Question: I'm looking for a data type to help me model resource availability over fluid time.
- - - -
I've come at this problem from many directions but always come back to the fundamental problem of not knowing a data type to model something as simple as an integer over time.
I could convert my appointments into time series events (eg appointment arrives means -1 availability, appointment leaves means +1) but I still don't know how to manipulate that data so that I can distil out periods where the availability is greater than zero.
---
Somebody's left a close-vote citing lack of focus, but my goal here seems pretty singular so I'll try to explain the problem graphically. I'm trying to infer the periods of time where the number of active jobs falls below a given capacity.

Turning a range of known parallel capacity (eg 3 between 9-6) and a list of jobs with variable start/ends, into a list of time ranges of available time.
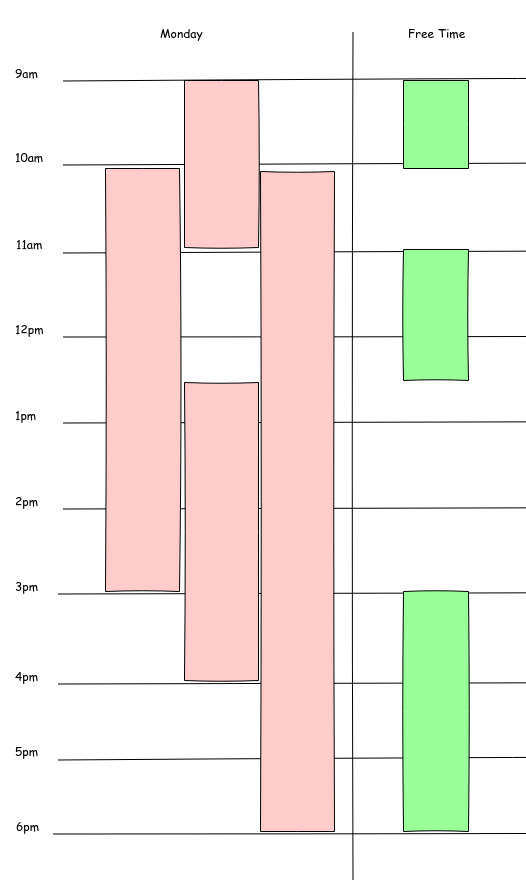
Answer: My approach would be to build the time series, but include the availability object with a value set to the availability in that period.
'''
availability:
[
{
"start": 09:00,
"end": 12:00,
"value": 4
},
{
"start": 12:00,
"end": 13:00,
"value": 3
}
]
'''
'''
data: [
{
"start": 10:00,
"end": 10:30,
}
]
'''
Build the time series indexing on start/end times, with the value as the value. A start time for availability is +value, end time -value. While for an event, it'd be -1 or +1 as you said.
'''
"09:00" 4
"10:00" -1
"10:30" 1
"12:00" -4
"12:00" 3
"13:00" -3
'''
Then group by index, sum and cumulative sum.
getting:
'''
"09:00" 4
"10:00" 3
"10:30" 4
"12:00" 3
"13:00" 0
'''
Example code in pandas:
'''
import numpy as np
import pandas as pd
data = [
{
"start": "10:00",
"end": "10:30",
}
]
breakpoints = [
{
"start": "00:00",
"end": "09:00",
"value": 0
},
{
"start": "09:00",
"end": "12:00",
"value": 4
},
{
"start": "12:00",
"end": "12:30",
"value": 4
},
{
"start": "12:30",
"end": "13:00",
"value": 3
},
{
"start": "13:00",
"end": "00:00",
"value": 0
}
]
df = pd.DataFrame(data, columns=['start', 'end'])
print(df.head(5))
starts = pd.DataFrame(data, columns=['start'])
starts["value"] = -1
starts = starts.set_index("start")
ends = pd.DataFrame(data, columns=['end'])
ends["value"] = 1
ends = ends.set_index("end")
breakpointsStarts = pd.DataFrame(breakpoints, columns=['start', 'value']).set_index("start")
breakpointsEnds = pd.DataFrame(breakpoints, columns=['end', 'value'])
breakpointsEnds["value"] = breakpointsEnds["value"].transform(lambda x: -x)
breakpointsEnds = breakpointsEnds.set_index("end")
countsDf = pd.concat([starts, ends, breakpointsEnds, breakpointsStarts]).sort_index()
countsDf = countsDf.groupby(countsDf.index).sum().cumsum()
print(countsDf)
# Periods that are available
df = countsDf
df["available"] = df["value"] > 0
# Indexes where the value of available changes
# Alternatively swap out available for the value.
time_changes = df["available"].diff()[df["available"].diff() != 0].index.values
newDf = pd.DataFrame(time_changes, columns= ["start"])
# Setting the end column to the value of the next start
newDf['end'] = newDf.transform(np.roll, shift=-1)
print(newDf)
# Join this back in to get the actual value of available
mergedDf = newDf.merge(df, left_on="start", right_index=True)
print(mergedDf)
'''
returning at the end:
'''
start end value available
0 00:00 09:00 0 False
1 09:00 13:00 4 True
2 13:00 00:00 0 False
'''